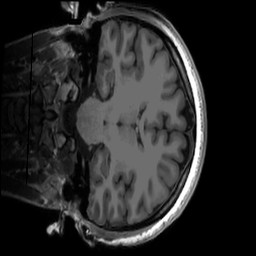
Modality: T1w
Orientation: coronal
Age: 21
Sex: female